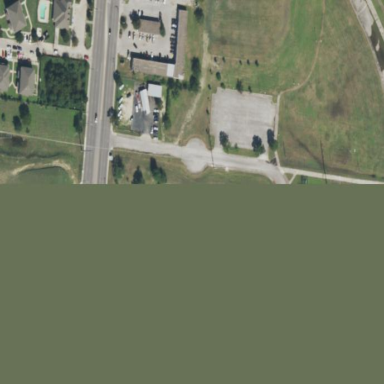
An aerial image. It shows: Parking area.